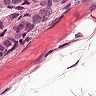
Metastatic tissue present: yes